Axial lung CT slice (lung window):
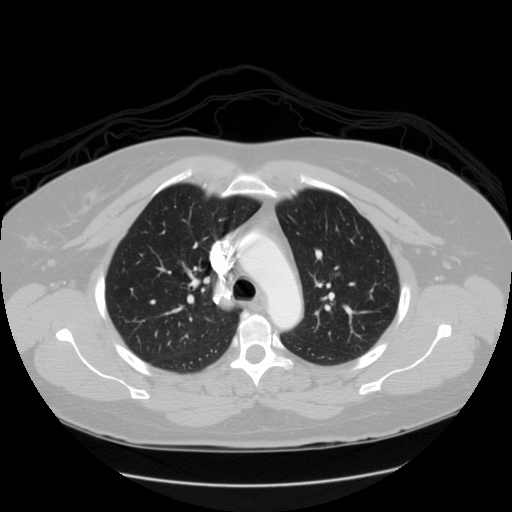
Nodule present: no